Question: I inherits my "MFTextField" class from UITextField.
I want to customize the frame of the "rightView" property of the UITextField with an IBInspectable property from Interface Builder. To do that :
'''
IB_DESIGNABLE
@interface MFTextField : UITextField <UITextFieldDelegate, MFComponentValidationDelegate>
@property (nonatomic) IBInspectable CGRect errorViewFrame;
@end
'''
And in my MFtextField.m :
'''
-(CGRect)rightViewRectForBounds:(CGRect)bounds {
if(CGRectEqualToRect(CGRectZero, self.errorViewFrame)) {
//default position
CGRect rightViewRect = self.errorView.bounds;
rightViewRect.size.height = bounds.size.height - 4;
rightViewRect.origin.y = 2;
rightViewRect.origin.x = bounds.size.width - rightViewRect.size.width - 2;
return rightViewRect;
}
else {
//Custom position
return self.errorViewFrame;
}
}
'''
I Declare my rightView :
'''
self.errorView = [[[NSBundle bundleForClass:[self class]] loadNibNamed:@"MFErrorView" owner:nil options:nil] firstObject];
self.rightView = self.errorView;
self.rightView = UITextFieldViewModeAlways;
'''
Okay. Now i see the my rightView with de default position on IB, and i'm allowed to customize its frame :

But when i want to change the value of my "Error view frame" IBinspectable property, XCode begins an infinite loop then crashes... It seems that the method is infinitely called by iOS now...
Any idea ?
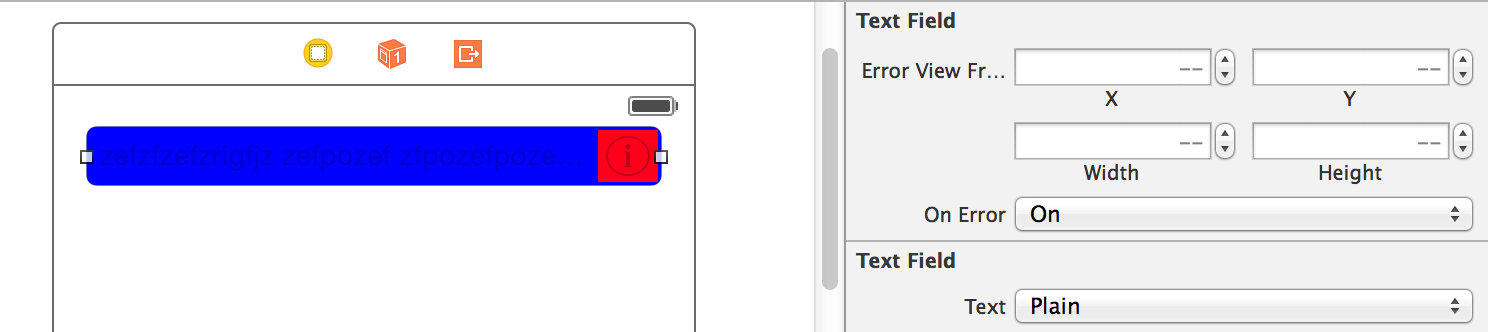
Answer: Finally i found where was the problem. In my opinion it's an iOS bug :
the constraints i defined in my XIB file specify that a "Info Detail Button" must stick the XIB rootView (defining top, left, bottom and right margin between my button and the xib root view).
When i change the first value of my IBInspectable property (i set 1 instead of 0 for X value, for example), the size of my view is to small compared to the constraints defined in the XIB loaded in the rightView : it crashes.
However, when i change the XIB size (for example 2x2 instead of 35x35), it causes no problem to render it.
I decided to change my constraints with : fixed height and fixed width for my Add Button (35x35) and center it horizontally and vertically.
No crash anymore.